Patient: sex F, age 57
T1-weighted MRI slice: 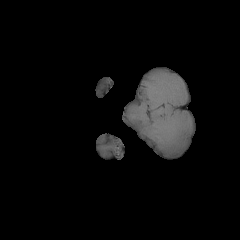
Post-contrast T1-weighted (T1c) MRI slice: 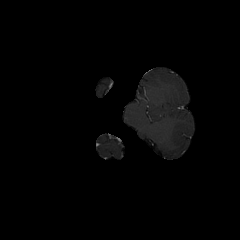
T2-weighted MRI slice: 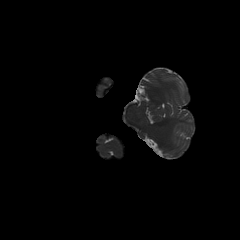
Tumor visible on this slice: no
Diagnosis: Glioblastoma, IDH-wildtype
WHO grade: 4